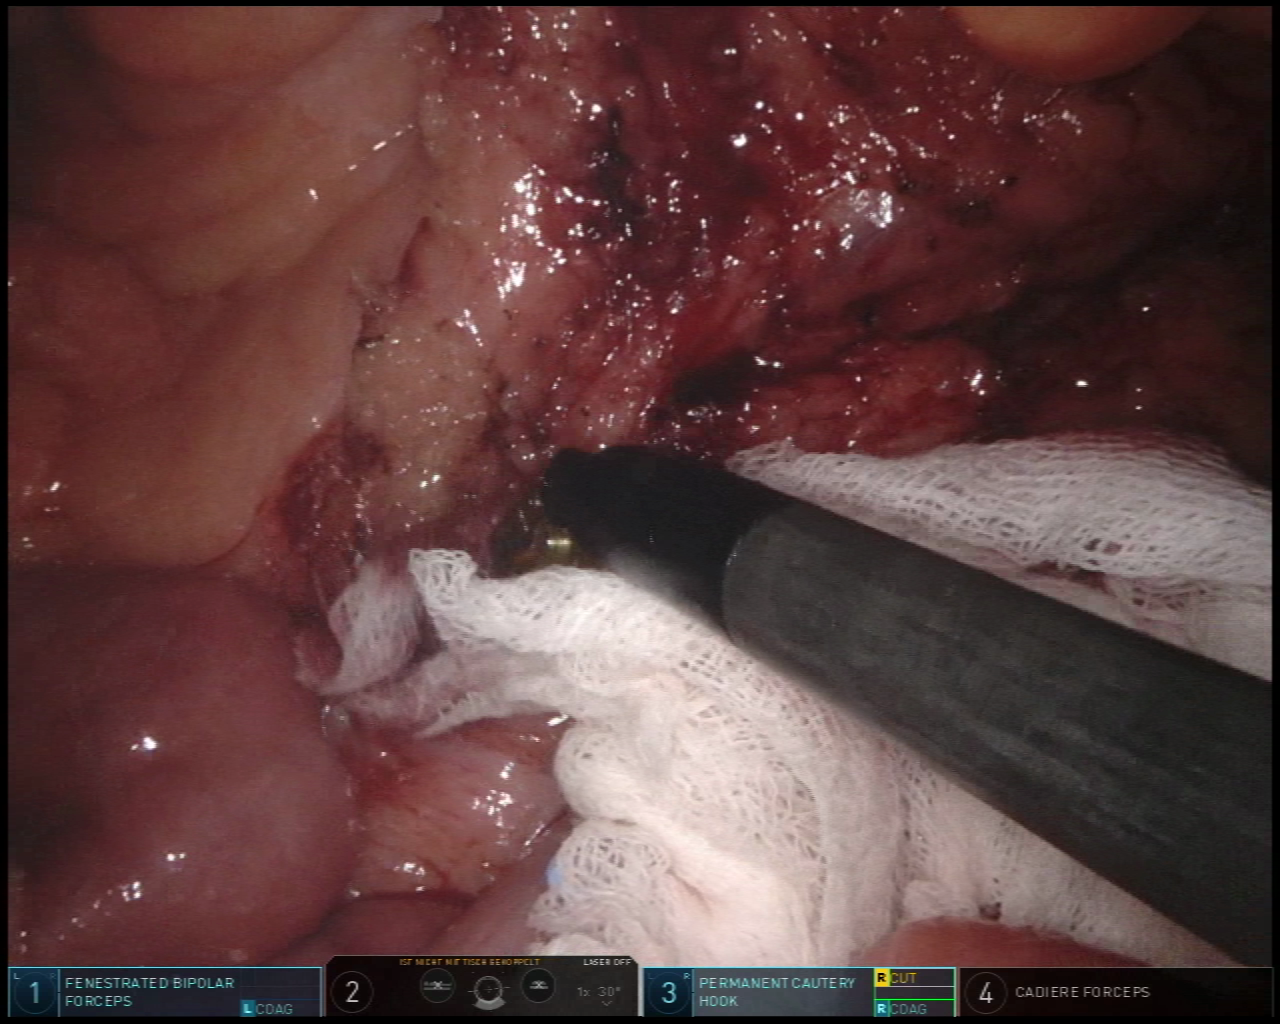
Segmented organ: small_intestine
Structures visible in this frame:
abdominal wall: no
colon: no
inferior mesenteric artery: no
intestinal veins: no
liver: no
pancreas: no
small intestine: yes
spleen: no
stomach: no
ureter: no
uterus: no
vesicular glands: no